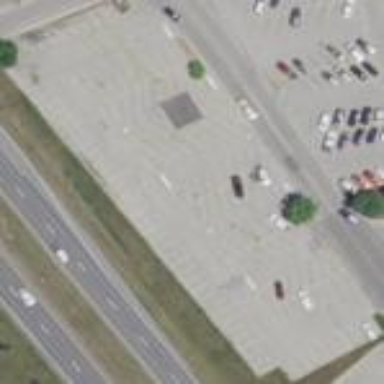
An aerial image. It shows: Parking area with surface.